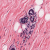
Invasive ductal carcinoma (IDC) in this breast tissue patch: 0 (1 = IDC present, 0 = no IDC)